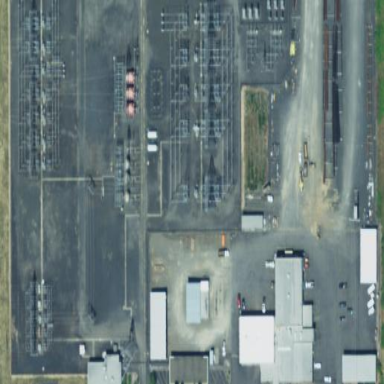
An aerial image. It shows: Power substation.